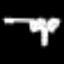
Label: palm tree